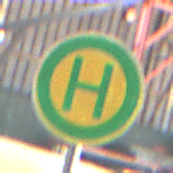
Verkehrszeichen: Haltestelle
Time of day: Midday
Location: Indoor (Urban)
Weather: NotSpecified
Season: NotSpecified
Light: Natural